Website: walmart
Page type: address-validator
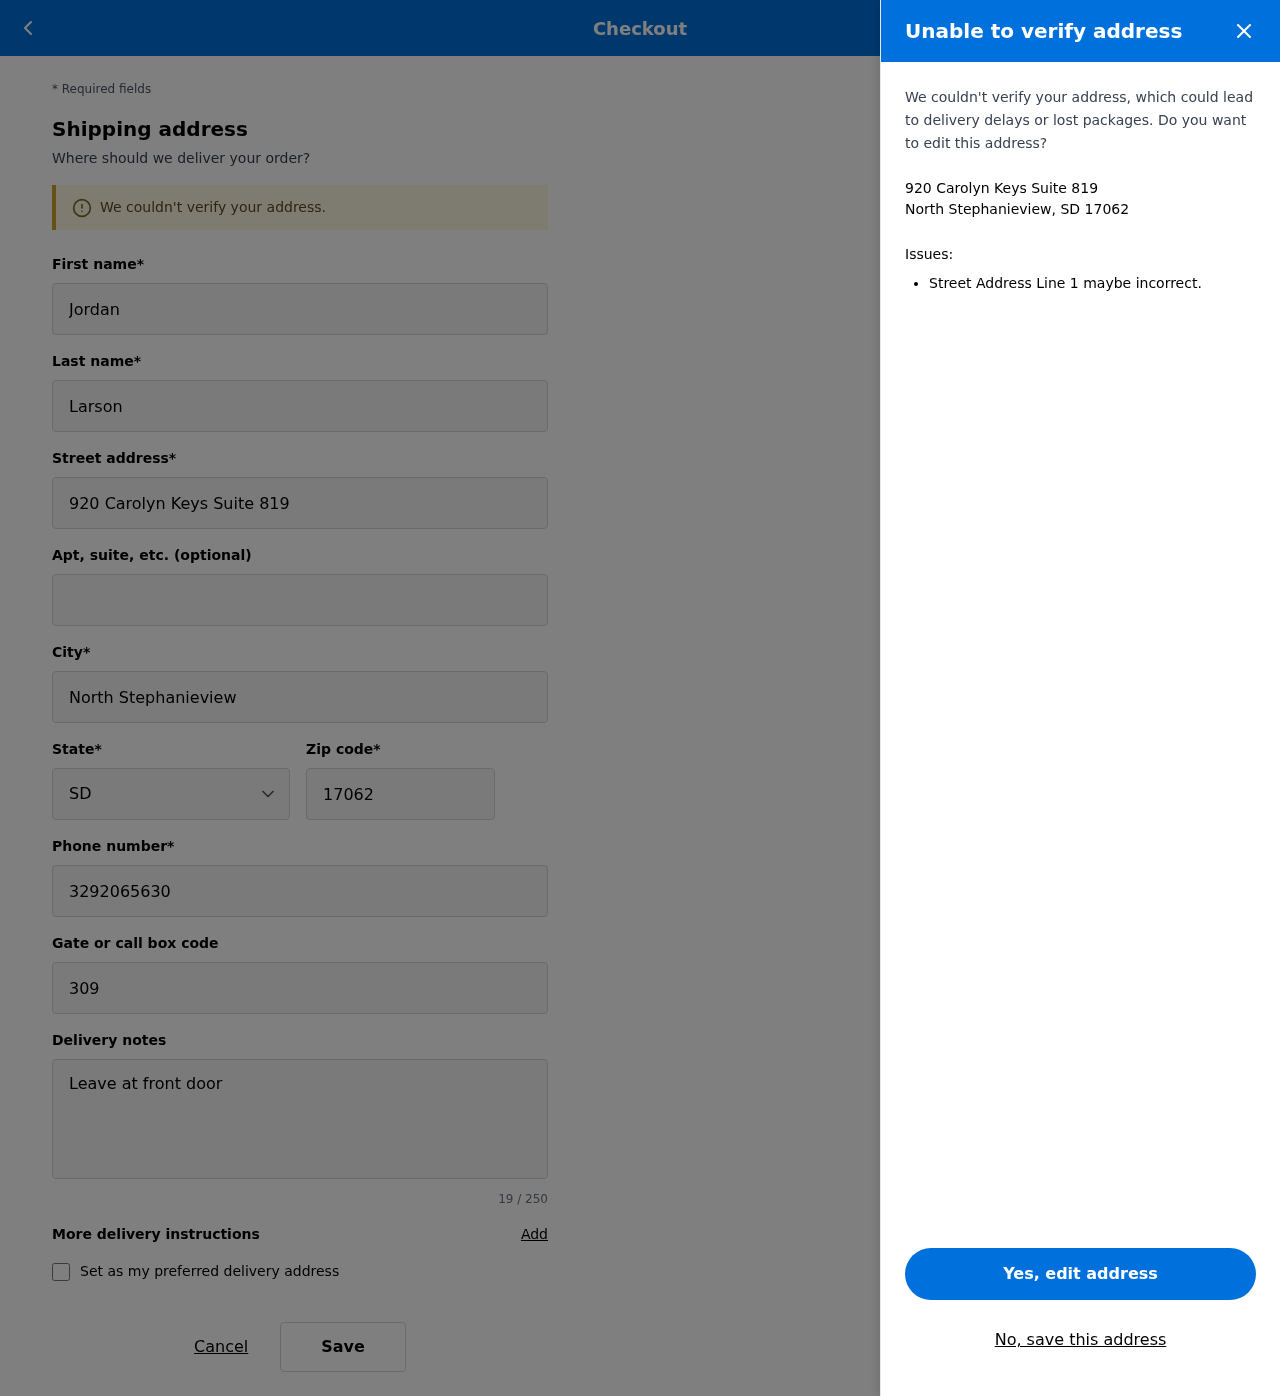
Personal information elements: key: PII_CITY_STATE_ZIP
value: North Stephanieview, SD 17062
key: PII_DELIVERY_INSTRUCTIONS
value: Leave at front door
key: PII_STATE_ABBR
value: SD
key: PII_STREET
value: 920 Carolyn Keys Suite 819
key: PII_FIRSTNAME
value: Jordan
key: PII_LASTNAME
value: Larson
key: PII_CITY
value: North Stephanieview
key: PII_POSTCODE
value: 17062
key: PII_PHONE
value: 3292065630
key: PII_SECURITY_CODE
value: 309